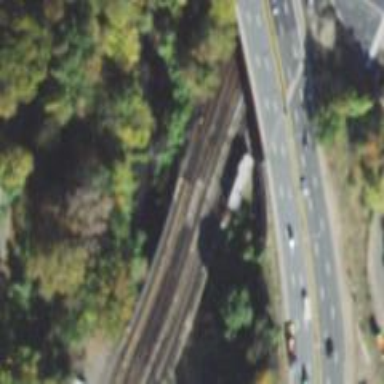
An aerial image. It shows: Railway bridge with electrified rail tracks.